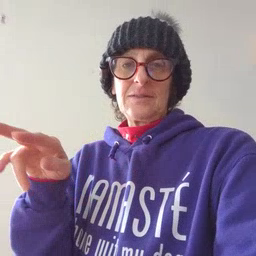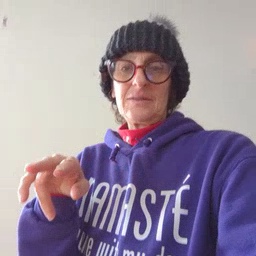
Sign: dance